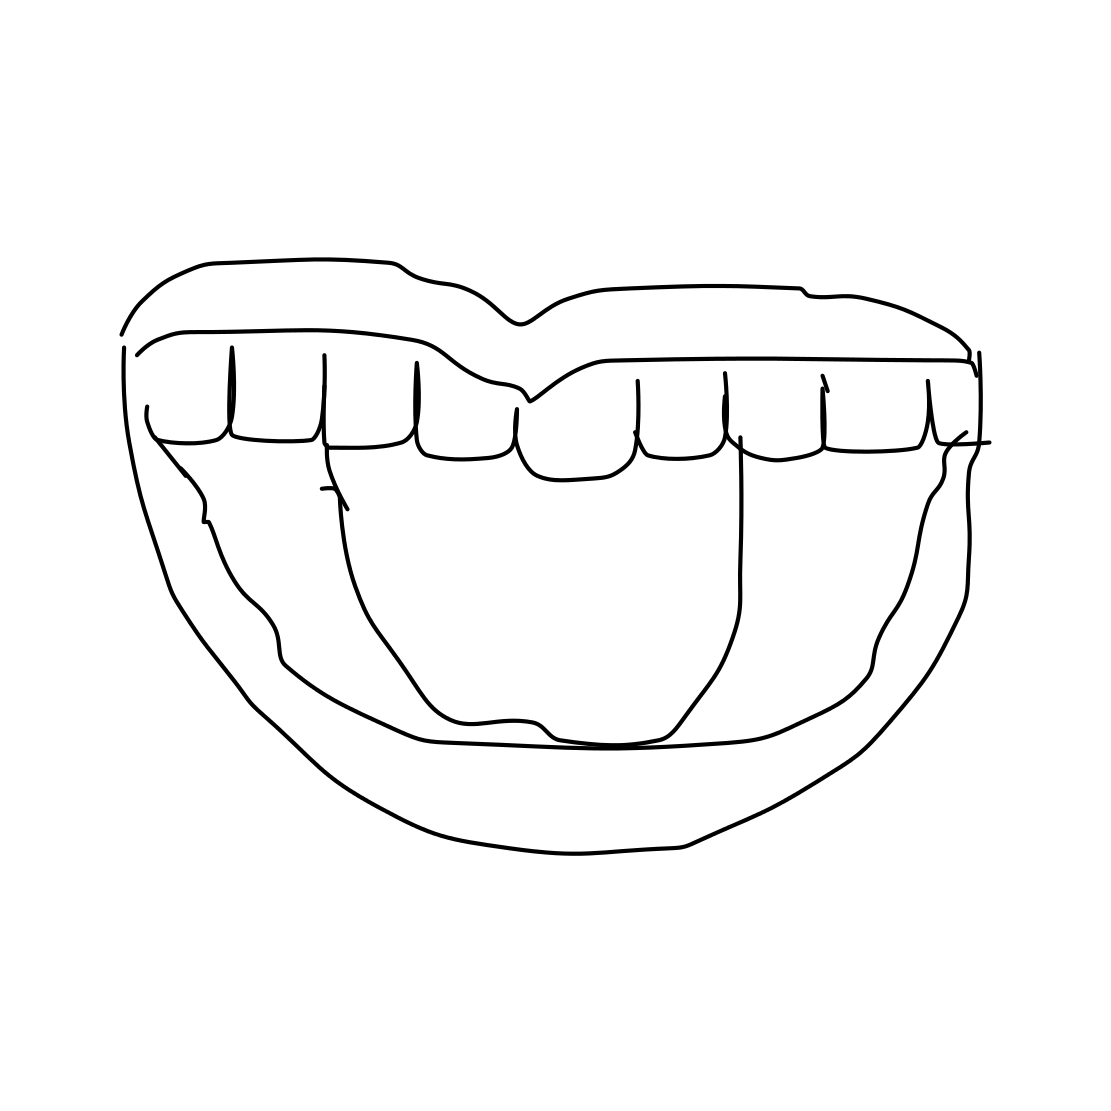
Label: mouth